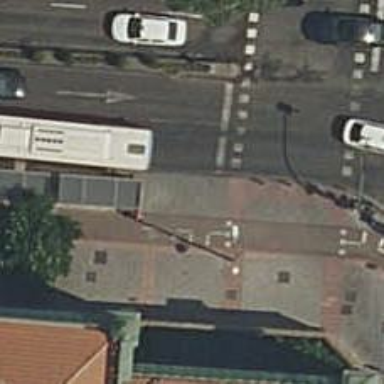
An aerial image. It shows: Bus stop with sheltered platform for public transport.